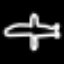
Label: airplane